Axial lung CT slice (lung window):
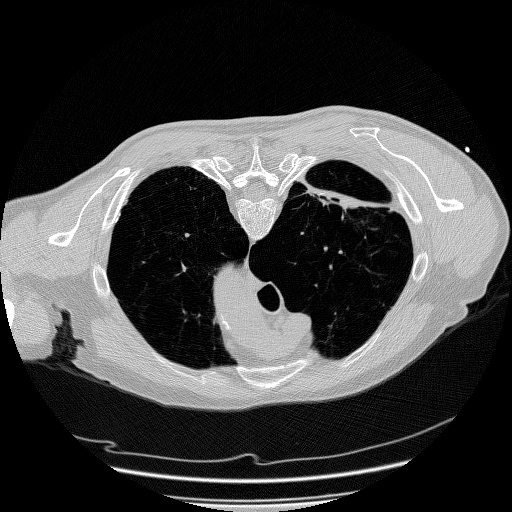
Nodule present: no